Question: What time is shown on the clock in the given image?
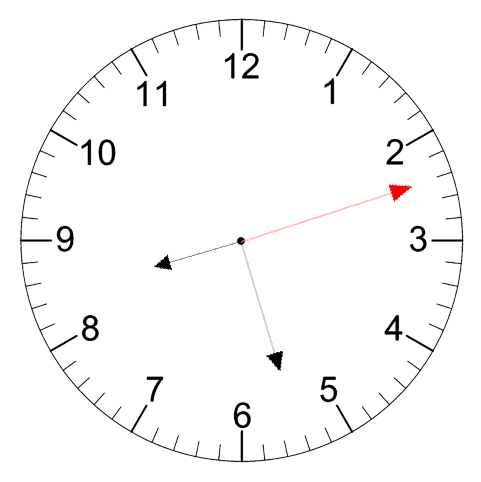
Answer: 08:27:12